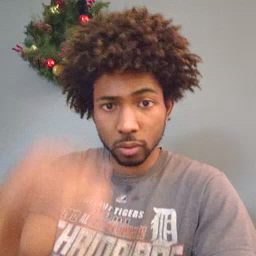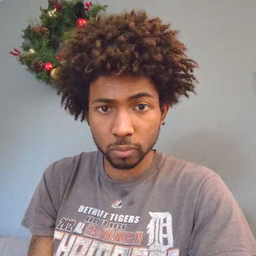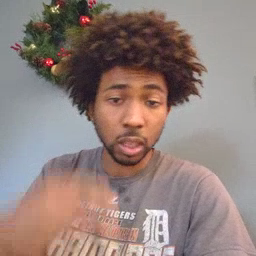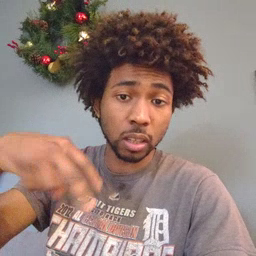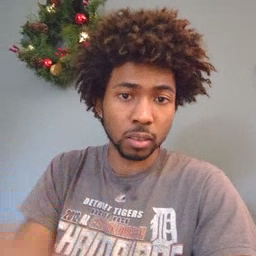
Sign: dance